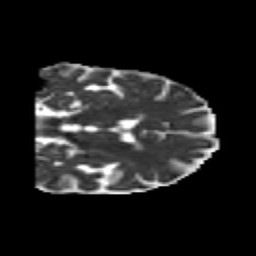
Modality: MD
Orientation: coronal
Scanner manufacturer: siemens
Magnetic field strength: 3 T
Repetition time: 6.8 s
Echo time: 0.093 s